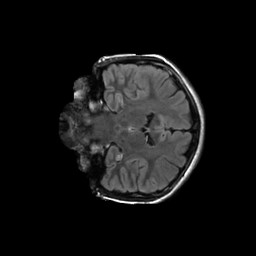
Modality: FLAIR
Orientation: coronal
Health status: ill
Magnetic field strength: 3 T